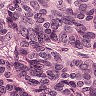
Metastatic tissue present: yes